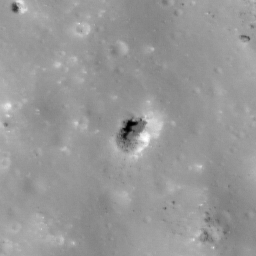
Pit: Kepler 3
Host crater: Kepler
Host type: impact_melt
Lunar coordinates: latitude 8.164, longitude 322.045